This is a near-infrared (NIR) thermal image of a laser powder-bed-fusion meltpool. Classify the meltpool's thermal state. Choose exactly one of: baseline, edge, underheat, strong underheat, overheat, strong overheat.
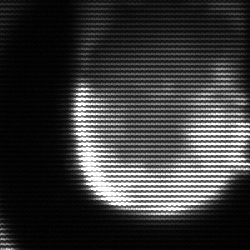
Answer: edge